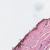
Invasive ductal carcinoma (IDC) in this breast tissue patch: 0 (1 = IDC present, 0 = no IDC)